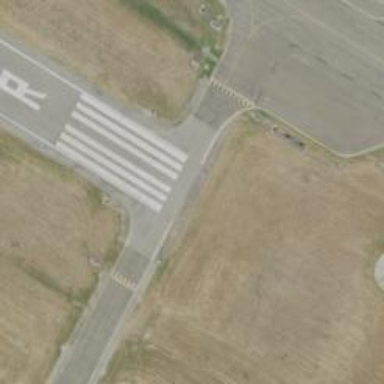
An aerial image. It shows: View of taxiway at the airport.